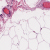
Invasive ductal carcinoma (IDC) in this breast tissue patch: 0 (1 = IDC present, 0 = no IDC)